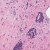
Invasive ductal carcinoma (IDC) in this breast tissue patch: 1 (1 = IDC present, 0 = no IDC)